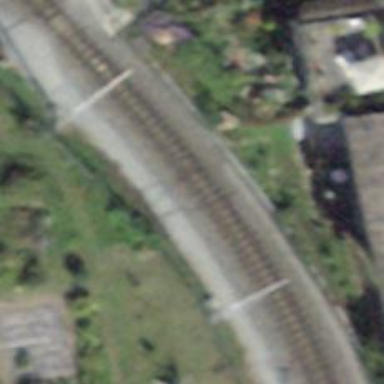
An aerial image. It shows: Narrow-gauge railway with 1 track. The tracks are electrified with contact line.